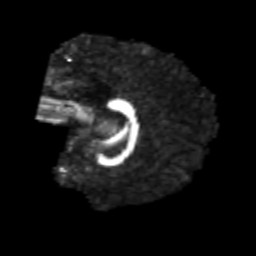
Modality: FA
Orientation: sagittal
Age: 28
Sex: male
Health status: healthy